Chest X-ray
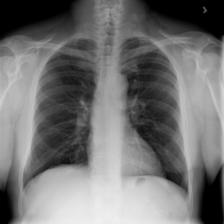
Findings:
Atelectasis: negative
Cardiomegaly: negative
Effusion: negative
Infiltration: negative
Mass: negative
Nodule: positive
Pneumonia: negative
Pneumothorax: negative
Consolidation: negative
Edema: negative
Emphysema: negative
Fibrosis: negative
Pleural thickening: negative
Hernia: negative